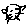
Label: cat